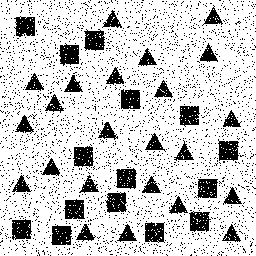
Squares: 15
Triangles: 23
Stars: 0
Total shapes: 38